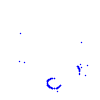
Particle: proton